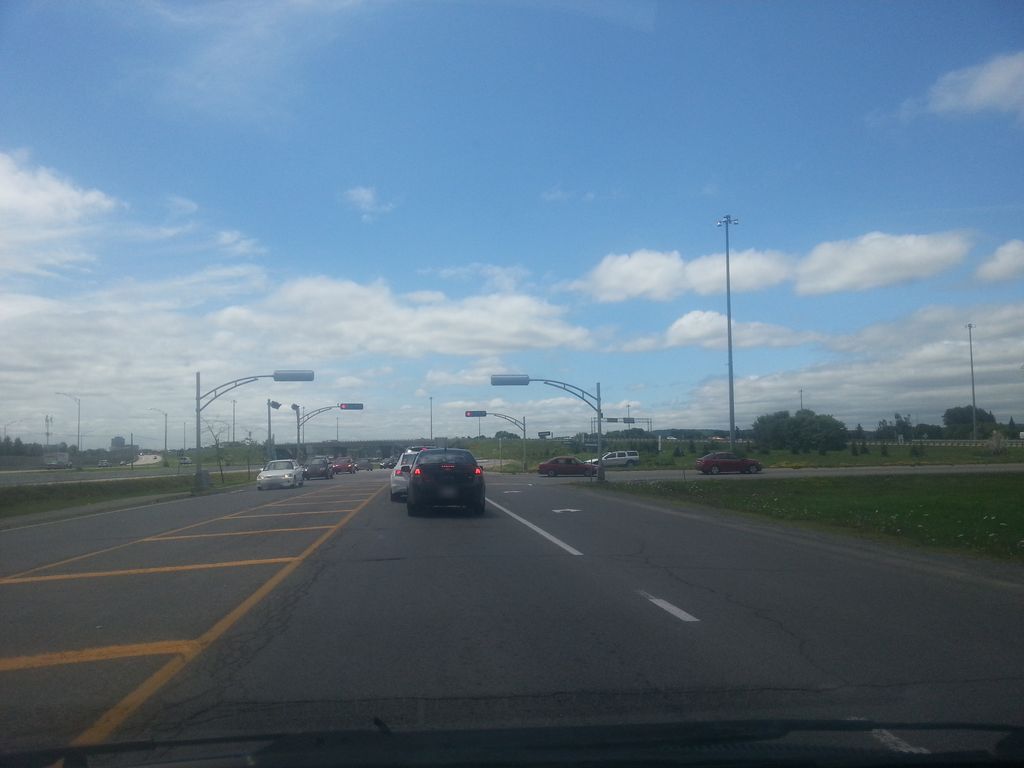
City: ottawa-gatineau